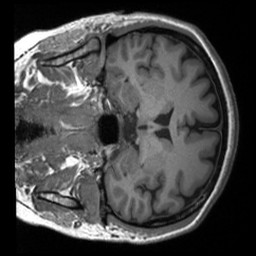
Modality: T1w
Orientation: coronal
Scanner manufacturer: siemens
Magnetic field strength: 3 T
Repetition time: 2 s
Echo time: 0.0023 s